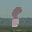
Label: 8